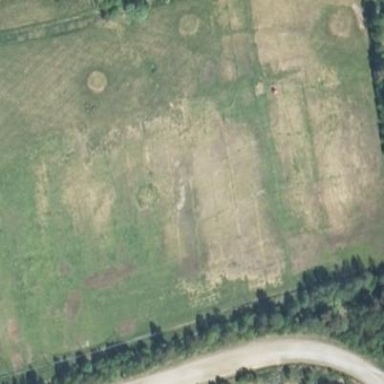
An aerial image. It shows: Grassy area designated for driving range golf.